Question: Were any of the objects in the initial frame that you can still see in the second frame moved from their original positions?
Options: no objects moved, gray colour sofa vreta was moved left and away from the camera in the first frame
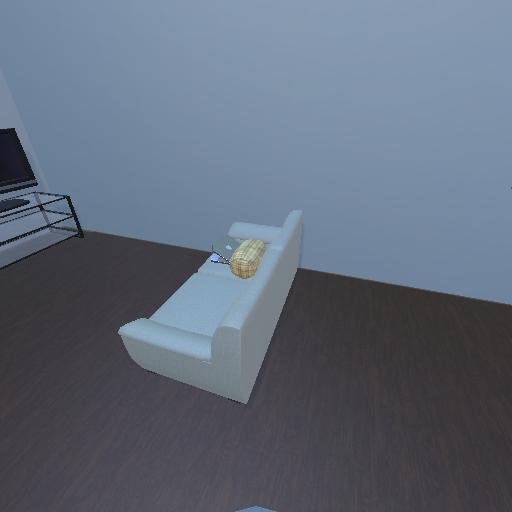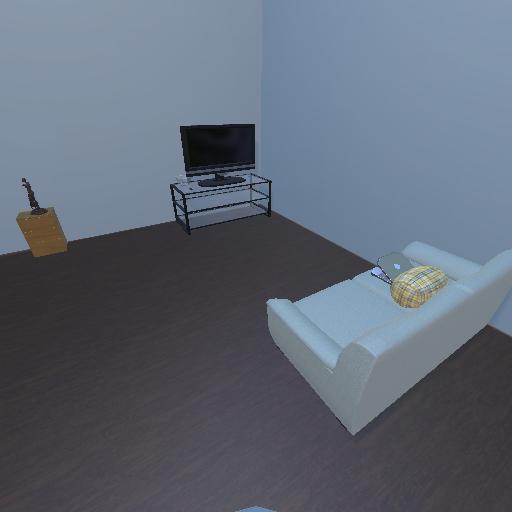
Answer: no objects moved